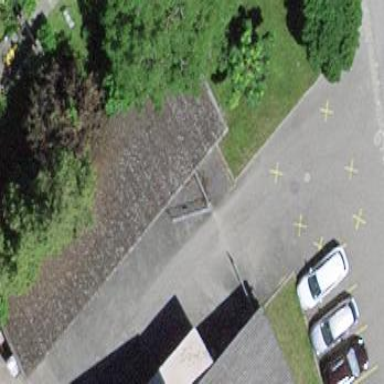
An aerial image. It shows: Garage building.